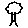
Label: tree